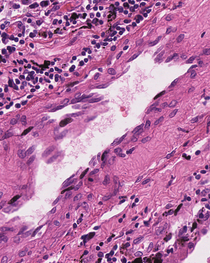
Tumor epithelial tissue: no
Tumor-associated stroma tissue: yes
Normal tissue: no